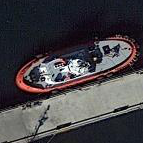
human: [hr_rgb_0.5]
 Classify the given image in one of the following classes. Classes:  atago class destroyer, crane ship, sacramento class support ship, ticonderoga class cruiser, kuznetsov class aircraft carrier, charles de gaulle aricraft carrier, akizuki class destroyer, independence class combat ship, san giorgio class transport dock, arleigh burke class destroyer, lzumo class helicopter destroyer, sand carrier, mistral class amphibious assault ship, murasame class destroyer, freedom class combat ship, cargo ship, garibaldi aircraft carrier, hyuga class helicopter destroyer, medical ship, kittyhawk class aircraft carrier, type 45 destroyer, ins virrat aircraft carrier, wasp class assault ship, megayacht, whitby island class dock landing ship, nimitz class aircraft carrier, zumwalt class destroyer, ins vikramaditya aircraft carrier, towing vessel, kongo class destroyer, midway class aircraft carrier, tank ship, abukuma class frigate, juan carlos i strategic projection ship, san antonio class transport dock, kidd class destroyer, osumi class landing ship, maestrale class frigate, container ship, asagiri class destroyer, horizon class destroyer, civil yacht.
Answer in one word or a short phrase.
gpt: Towing vessel